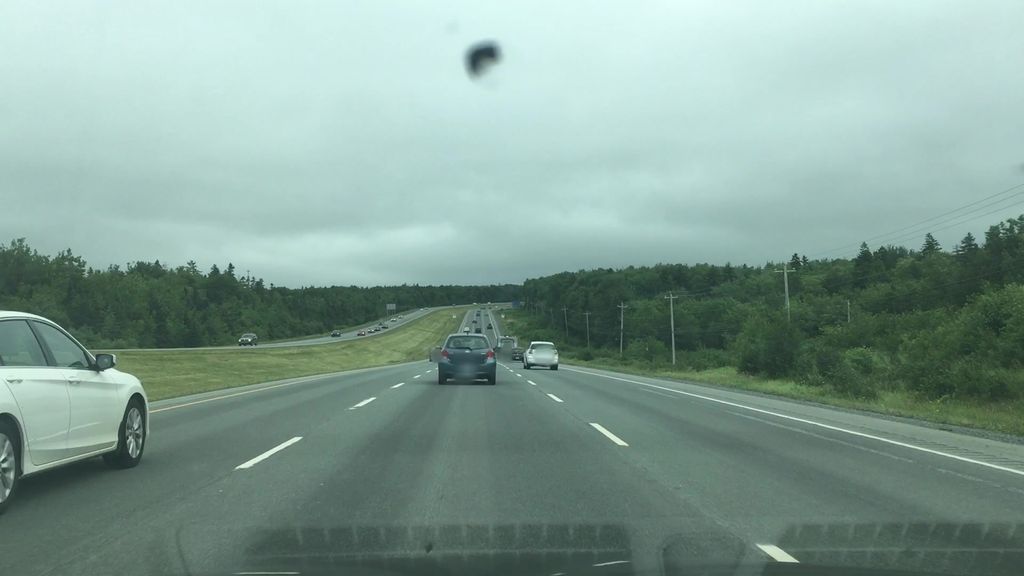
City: halifax